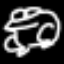
Label: frog